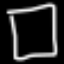
Label: square